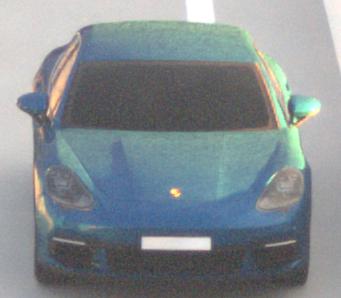
Make: Porsche
Model: Panamera
Detailed model: Panamera (971)
Model produced from: 2016/11
Model produced until: 2018/08
Doors: 5
Color: blue
Road condition: dry road
Daytime: sunrise or sunset
Contrast: medium contrast